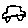
Label: car